Question: On nix/mac if i launch a process with nsiProcess run or runAsync, the launching process PID gets onto the files (like locked files) etc of the launching process.
This gif shows i have one profile. I do lsof on the parentlock file, it shows one pid. I then launch a second profile, it now shows that one of the parentlock files now has multiple pid. Any ideas on how to avoid this pid pollution? via nsiprocess or jsctypes/libc methods I can use?
Oh here's the gif showing my screencast, it loops once, so if u want to repeat just a simply page refresh
<URL>

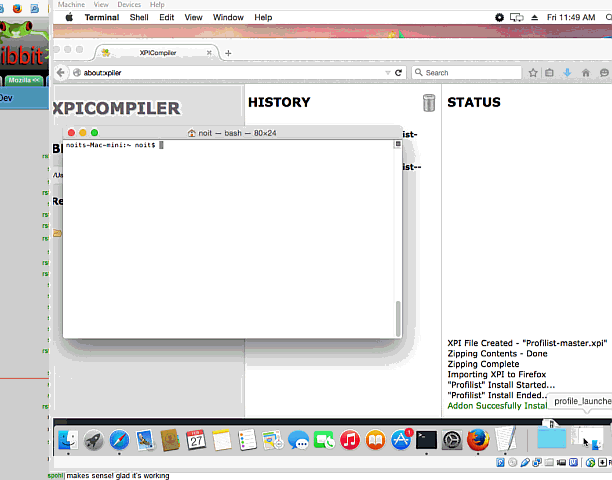
Answer: Under unix spawning a new process is generally done by first <URL>.
Forking causes the new process to inherit - among many other things - all file descriptors from the parent process. It may then shed some of them on calling 'exec()', but does not do so by default. See <URL> how to mark file descriptors for close-on-exec.
- - 'exec()'-